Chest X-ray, PA view. Patient: 42 years old, sex M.
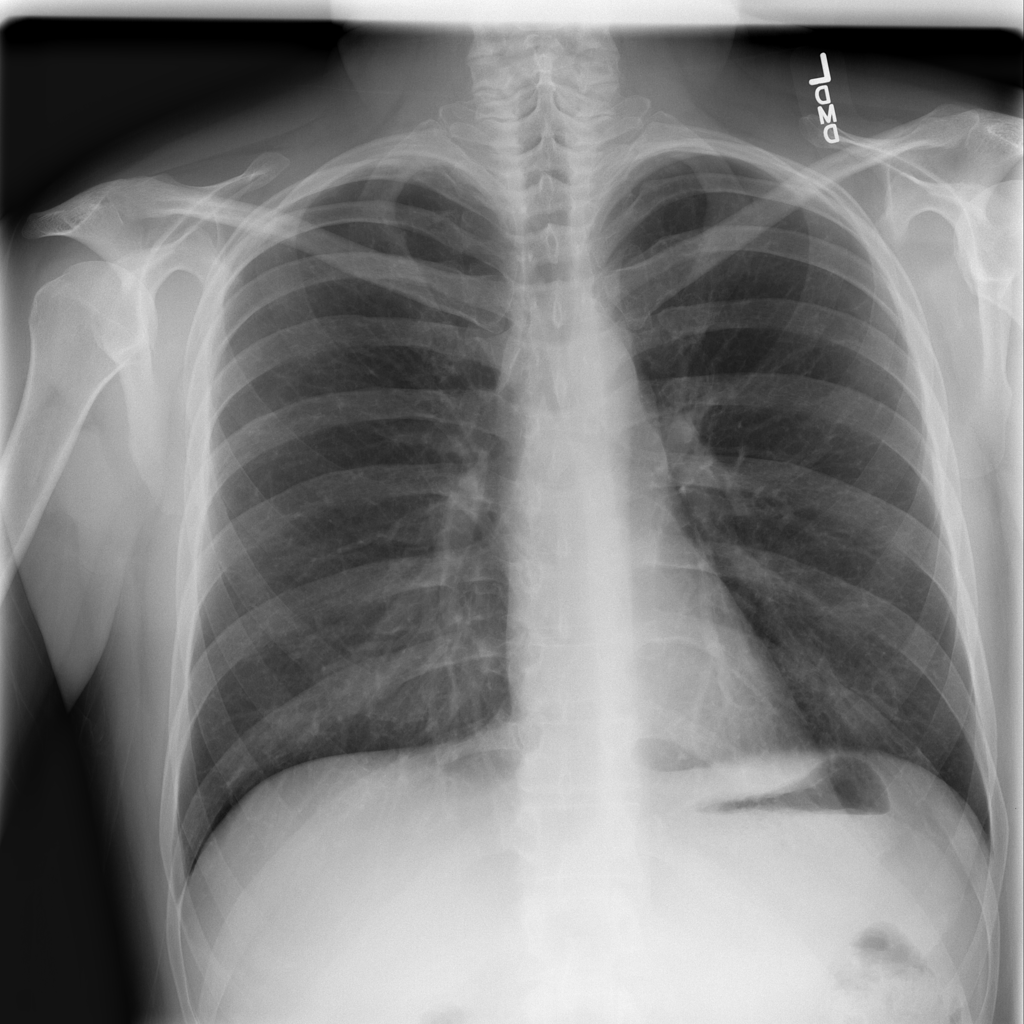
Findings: No Finding